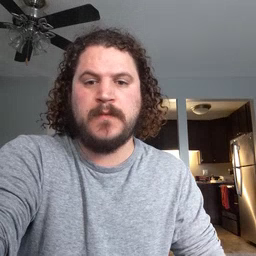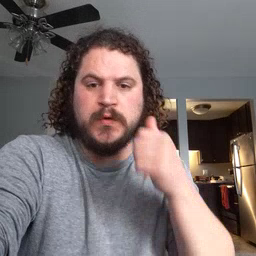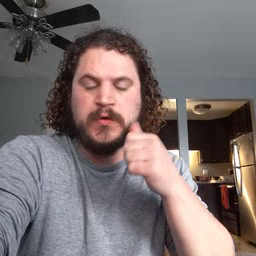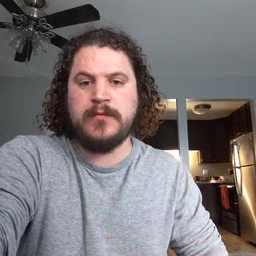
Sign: girl